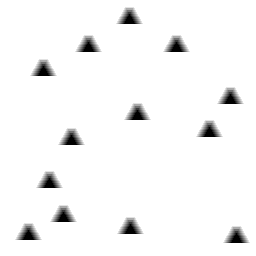
Squares: 0
Triangles: 13
Stars: 0
Total shapes: 13